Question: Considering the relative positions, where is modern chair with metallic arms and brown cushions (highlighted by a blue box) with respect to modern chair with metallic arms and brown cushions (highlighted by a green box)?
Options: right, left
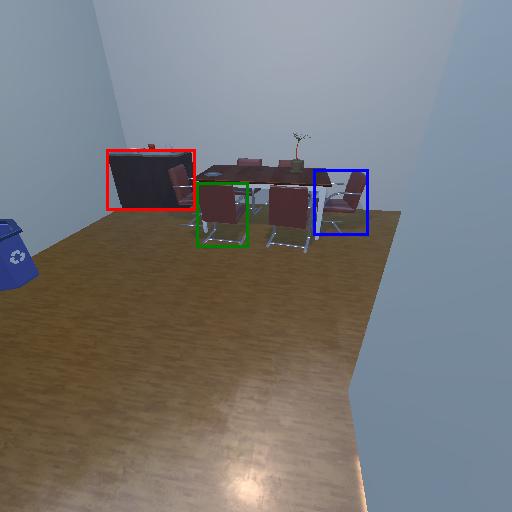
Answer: right